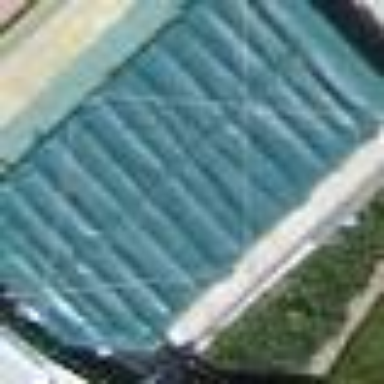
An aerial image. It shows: Swimming pool located in leisure land.